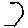
Label: hexagon